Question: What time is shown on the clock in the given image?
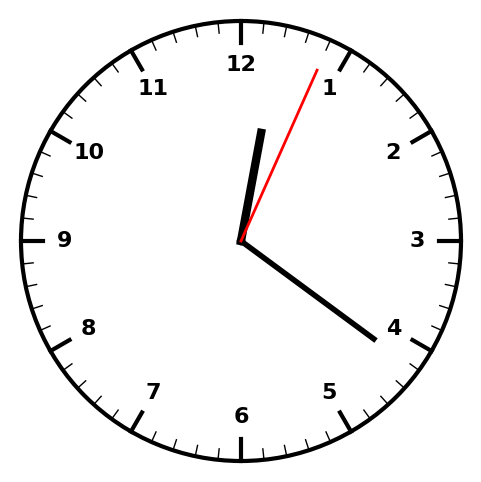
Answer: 12:21:04